Question: Newbee here. I'm using django-autocomplete-light for my foreign field key in django admin.
It's working great. But once I selected an item the plus sign is thrown below the item.
Is there a way for the plus sign to stay in line with the selected item to save space?
for clarity - I'm using django grappelli.

Thank you django-autocomplete-light author, jpic for explaining how to override the template and css. .
In the image above I have two autocomplete, Public Telecom Entity (PTE) and Antenna.
The customized form is using
'''
class Meta: widgets = autocomplete_light.get_widgets_dict(Equipment)
'''
PTE is defined in the form as
'''
carrier = forms.ModelChoiceField(Carrier.objects.all(),
label="Public Telecom Entity",
widget=autocomplete_light.ChoiceWidget('CarrierAutocomplete',
attrs='style':'width:520px;',}))
'''
But I did not defined Antenna.
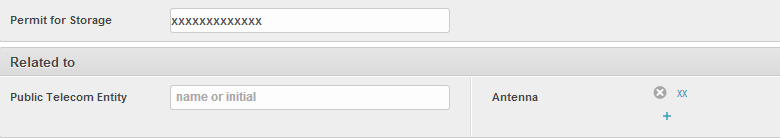
Answer: ## Is there a way for the plus sign to stay in line with the selected item to save space?
The plus sign seems OK for me:

While there is no button to push for (which is not even clear to me), you could modify the design of the widget to your likings. That's what I will detail in this answer.
## Overriding the widget template
You can <URL> template 'autocomplete_light/widget.html'.
To do so, copy '/path/to/autocomplete_light/templates/autocomplete_light/widget.html' into the 'autocomplete_light' subdirectory of one of your 'TEMPLATE_DIRS'. For example:
'''
mkdir ~/your_project/templates/autocomplete_light
cp ~/env/lib/python/site-packages/autocomplete_light/templates/autocomplete_light/widget.html ~/your_project/templates/autocomplete_light
'''
Restart your server and '~/your_project/templates/autocomplete_light/widget.html'.
## Overriding the stylesheet
It's the same for the stylesheet. All you have to do to hack it is to copy it from 'autocomplete_light/static/autocomplete_light/style.css' into one of your 'STATICFILES_DIRS'. If you're still unsure about how <URL>. For example:
'''
mkdir ~/your_project/static/autocomplete_light
cp ~/env/lib/python/site-packages/autocomplete_light/static/autocomplete_light/style.css ~/your_project/static/autocomplete_light
'''
Restart your development server and you can '~/your_project/static/autocomplete_light/style.css' to your likings.
## If you think you have a really better way
If you think you have a better idea for the default widget shipped by autocomplete-light v1, feel free to open a pull request on <URL>.